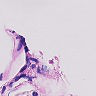
Metastatic tissue present: no